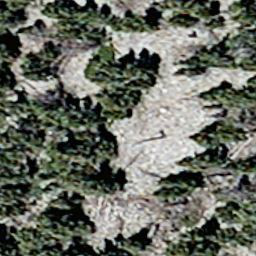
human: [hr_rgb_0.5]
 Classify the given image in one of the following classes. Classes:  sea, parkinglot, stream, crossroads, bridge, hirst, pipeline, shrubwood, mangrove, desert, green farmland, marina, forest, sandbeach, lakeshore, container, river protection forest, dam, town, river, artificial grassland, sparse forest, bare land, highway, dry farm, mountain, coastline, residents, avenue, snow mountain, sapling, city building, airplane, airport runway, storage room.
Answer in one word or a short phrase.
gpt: sparse forest